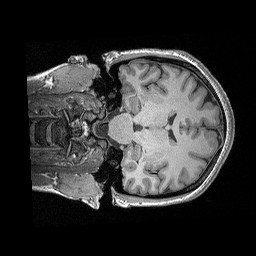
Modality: T1w
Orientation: coronal
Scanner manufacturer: siemens
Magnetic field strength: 3 T
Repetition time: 2.3 s
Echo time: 0.00298 s